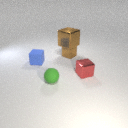
small blue rubber cube to the left of small red metal cube